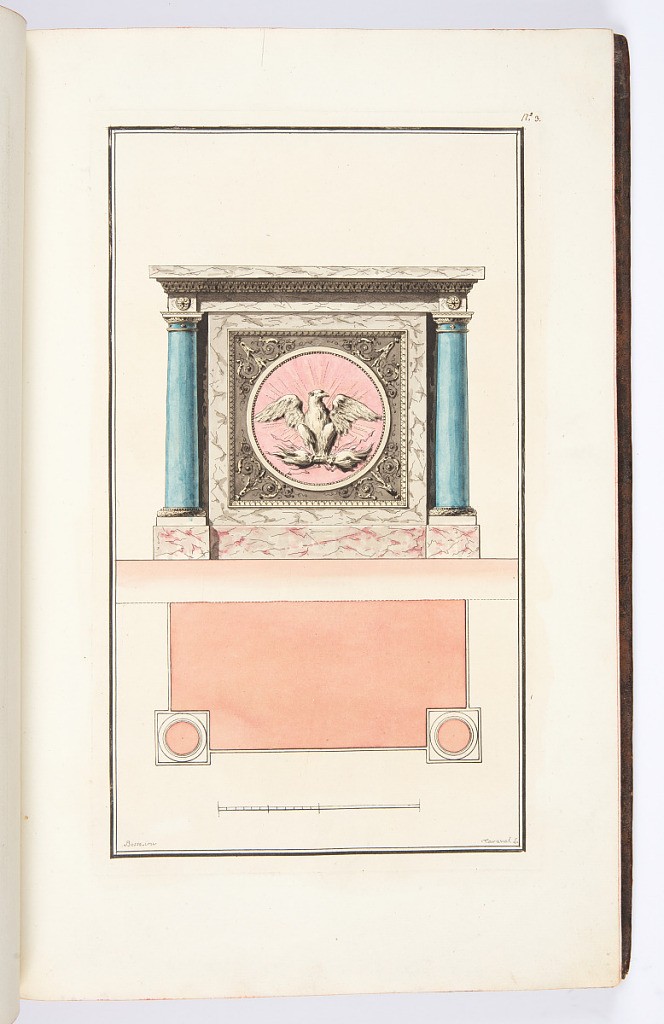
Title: POELE orné de colonnes doriques avec camés
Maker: Louis-Gustave Taraval, French, 1738 – 1794
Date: ca. 1791
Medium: Etching and hand colored watercolor on paper
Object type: Print
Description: Design for a stove heater decorated with neoclassical motifs, in the form of a pedestal with columns at the corners, with rosettes above, and leaf running patterns. An eagle with flames and lightning bolts in his talons in a central roundel framed by scrolling acanthus leaves, and fleurons in the corners. A plan view and scale below. The plate is signed, and hand colored with watercolor.